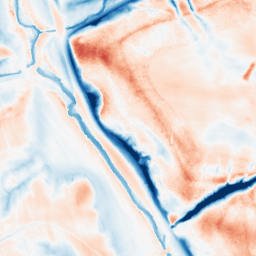
Category: classical
Decomposition family: gaussian
Decomposition parameters: sigma: 10
Upsampling method: bicubic
Upsampling parameters: scale: 8
Upsampling scale: 8